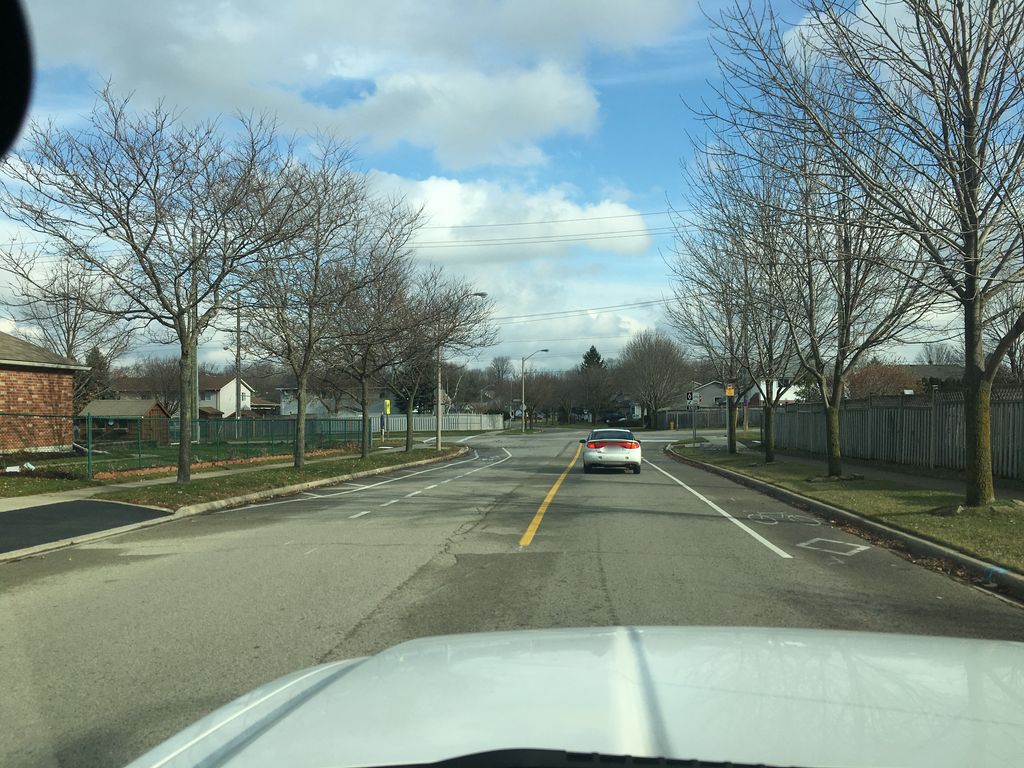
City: kitchener-waterloo